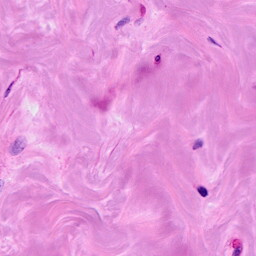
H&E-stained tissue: Breast